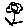
Label: flower